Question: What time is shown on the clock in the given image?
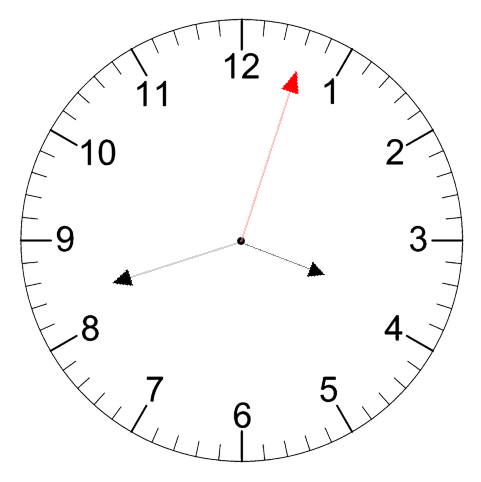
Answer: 03:42:03